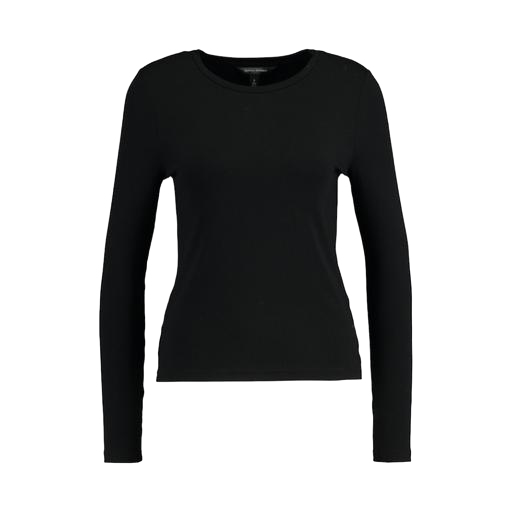
long-sleeve t-shirt only macy, longsleeve t-shirt, black women's long sleeve t-shirt, white background